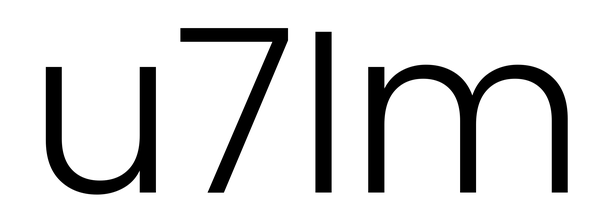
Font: Poppins-Light